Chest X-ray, PA view. Patient: 44 years old, sex M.
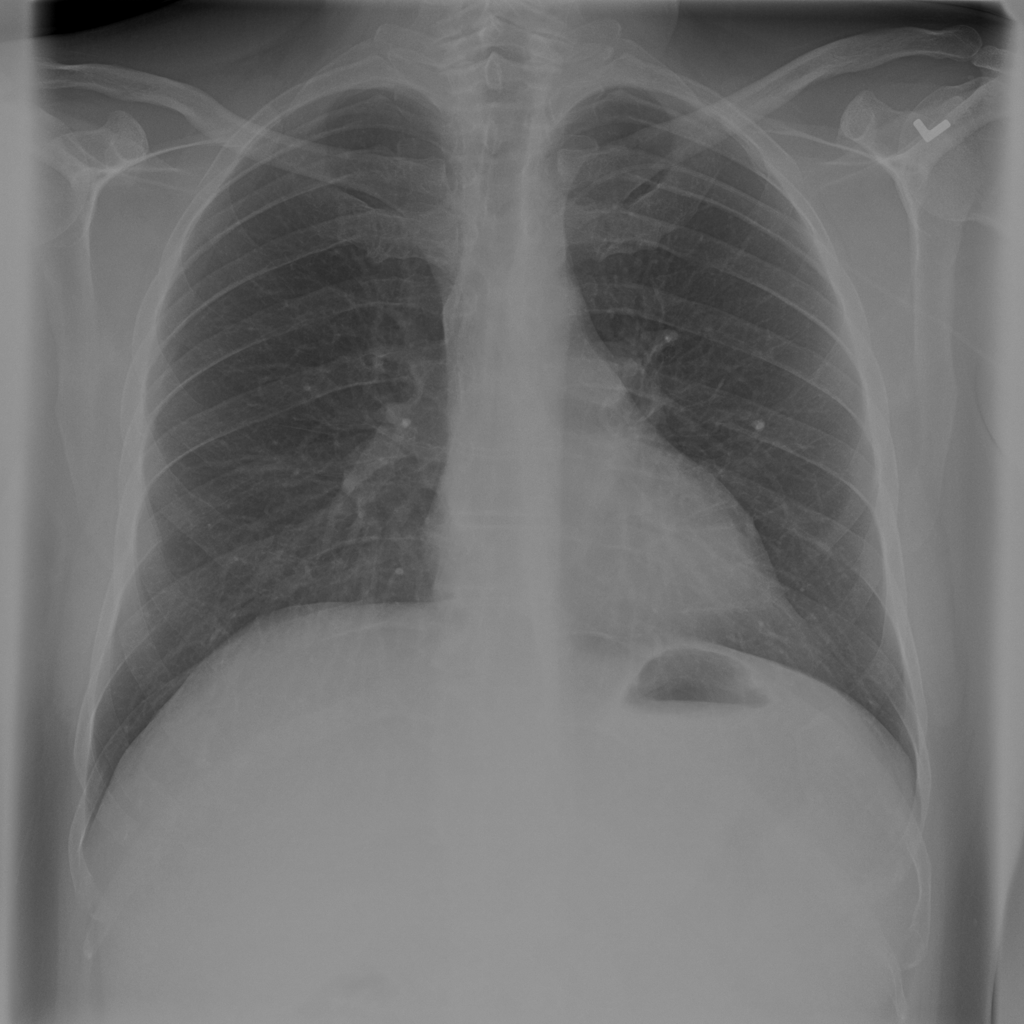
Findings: No Finding